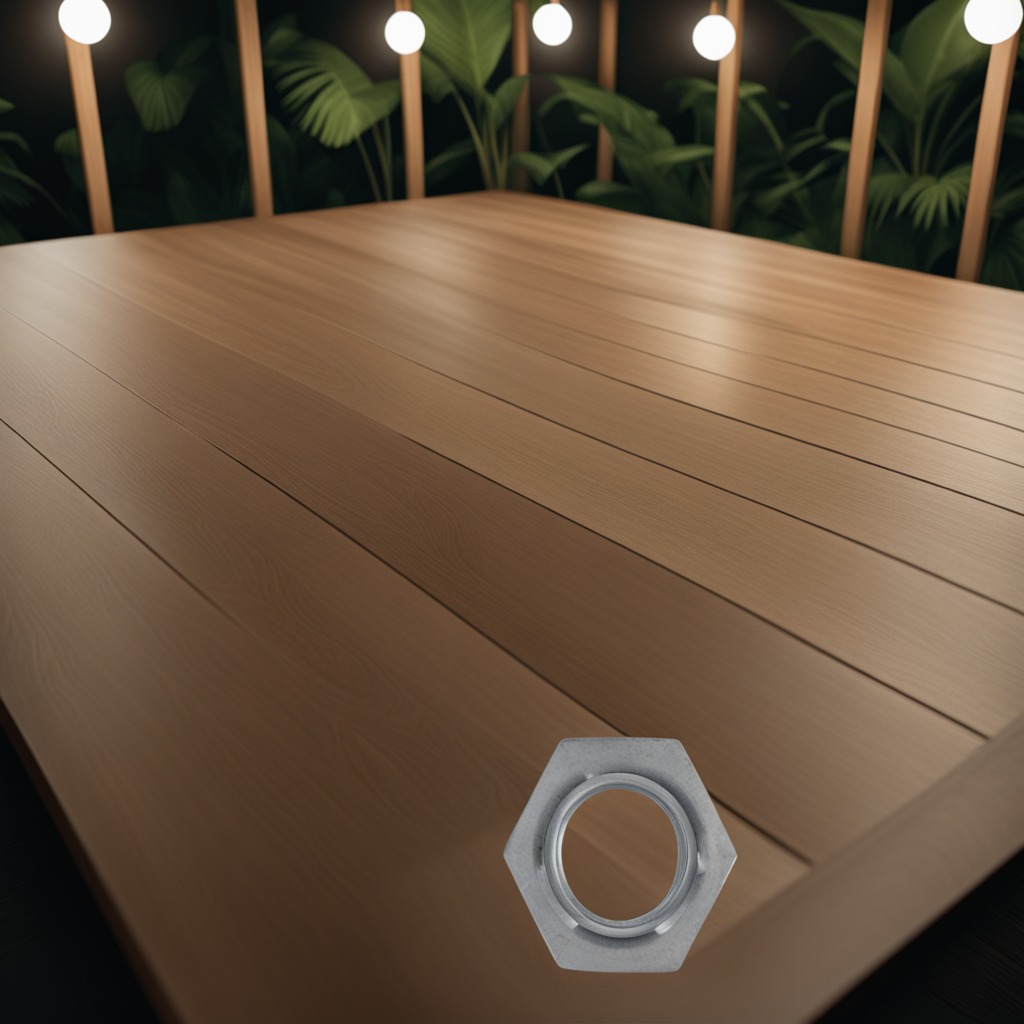
A metal nut is lying on the wooden table.